Interaction volume radius: 5 \u00c5
Interaction volume height: 25 \u00c5
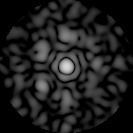
Disorder parameter: 0.7076